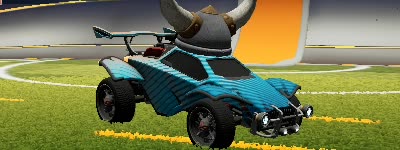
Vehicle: octane